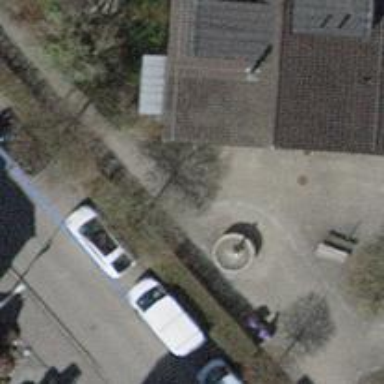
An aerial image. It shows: Bubbling fountain providing drinking water.